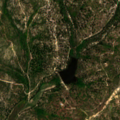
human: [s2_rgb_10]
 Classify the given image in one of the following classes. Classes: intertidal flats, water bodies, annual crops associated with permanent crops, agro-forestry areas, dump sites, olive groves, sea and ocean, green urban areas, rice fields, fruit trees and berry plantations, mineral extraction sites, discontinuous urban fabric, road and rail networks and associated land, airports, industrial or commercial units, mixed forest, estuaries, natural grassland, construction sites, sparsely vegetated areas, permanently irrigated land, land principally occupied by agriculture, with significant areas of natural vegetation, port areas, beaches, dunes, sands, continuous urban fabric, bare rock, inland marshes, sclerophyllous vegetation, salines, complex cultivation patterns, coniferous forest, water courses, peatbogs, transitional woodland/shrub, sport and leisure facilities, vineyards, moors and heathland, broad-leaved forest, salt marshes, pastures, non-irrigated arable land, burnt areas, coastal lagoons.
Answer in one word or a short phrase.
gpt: pastures, broad-leaved forest, mixed forest, transitional woodland/shrub